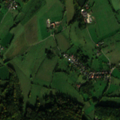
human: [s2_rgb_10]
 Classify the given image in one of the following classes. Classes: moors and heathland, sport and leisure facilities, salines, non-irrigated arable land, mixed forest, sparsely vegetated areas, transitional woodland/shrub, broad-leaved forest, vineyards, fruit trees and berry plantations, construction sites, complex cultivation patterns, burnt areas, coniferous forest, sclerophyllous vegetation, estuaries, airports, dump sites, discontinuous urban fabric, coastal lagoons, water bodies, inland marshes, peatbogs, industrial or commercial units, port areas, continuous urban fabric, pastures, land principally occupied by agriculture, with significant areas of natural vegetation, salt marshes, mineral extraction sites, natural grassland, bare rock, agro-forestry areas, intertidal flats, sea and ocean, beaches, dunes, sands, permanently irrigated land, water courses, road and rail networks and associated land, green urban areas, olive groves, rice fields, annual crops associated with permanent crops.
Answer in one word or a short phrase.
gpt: pastures, mixed forest